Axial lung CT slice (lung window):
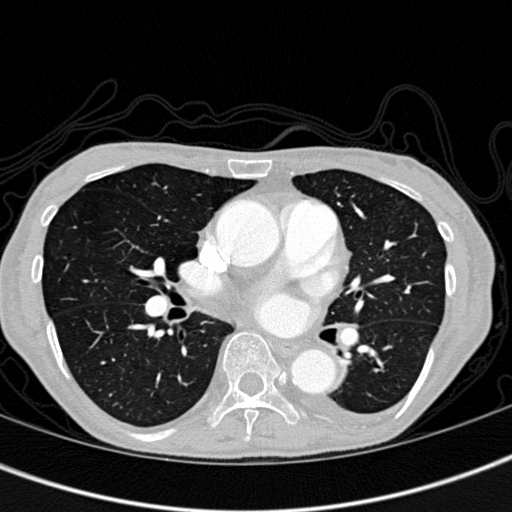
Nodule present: no